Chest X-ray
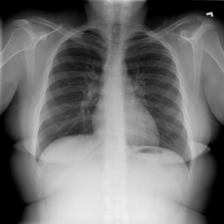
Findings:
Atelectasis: negative
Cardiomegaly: negative
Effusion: negative
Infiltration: negative
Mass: negative
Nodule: negative
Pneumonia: negative
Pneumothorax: negative
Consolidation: negative
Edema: negative
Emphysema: negative
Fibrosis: negative
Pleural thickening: negative
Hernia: negative